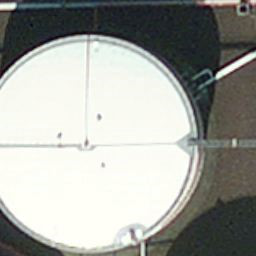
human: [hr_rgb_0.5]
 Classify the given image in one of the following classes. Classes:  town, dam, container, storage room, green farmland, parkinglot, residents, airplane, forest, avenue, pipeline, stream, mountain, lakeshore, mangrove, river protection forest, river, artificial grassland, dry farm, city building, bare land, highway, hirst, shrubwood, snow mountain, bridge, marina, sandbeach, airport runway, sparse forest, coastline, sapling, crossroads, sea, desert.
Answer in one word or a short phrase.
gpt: storage room